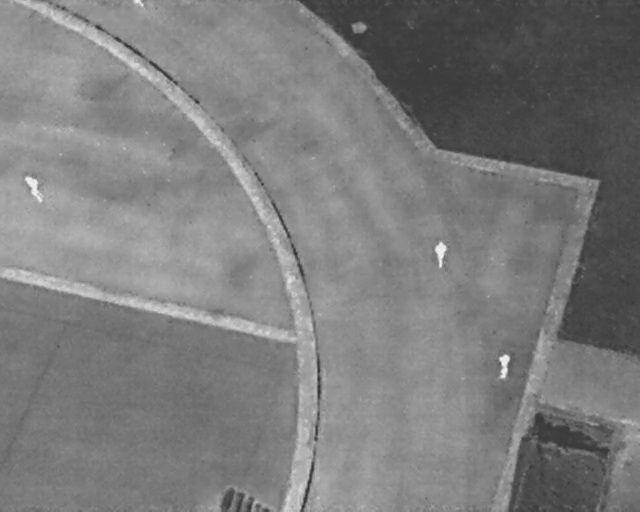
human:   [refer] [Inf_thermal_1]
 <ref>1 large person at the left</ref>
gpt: <box>[[3, 35, 7, 38, 159]]</box>